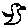
Label: bird